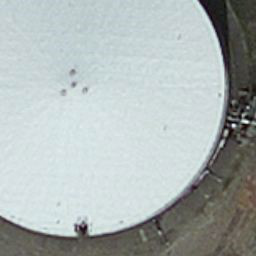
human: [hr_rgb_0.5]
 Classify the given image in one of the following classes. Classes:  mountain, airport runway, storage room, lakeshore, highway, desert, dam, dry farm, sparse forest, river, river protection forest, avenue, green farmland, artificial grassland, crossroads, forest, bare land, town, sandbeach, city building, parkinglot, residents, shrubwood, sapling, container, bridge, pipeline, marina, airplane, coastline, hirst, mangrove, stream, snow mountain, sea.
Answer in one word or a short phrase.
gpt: storage room